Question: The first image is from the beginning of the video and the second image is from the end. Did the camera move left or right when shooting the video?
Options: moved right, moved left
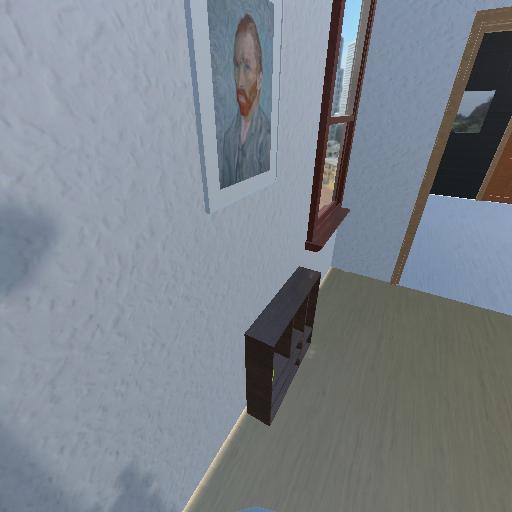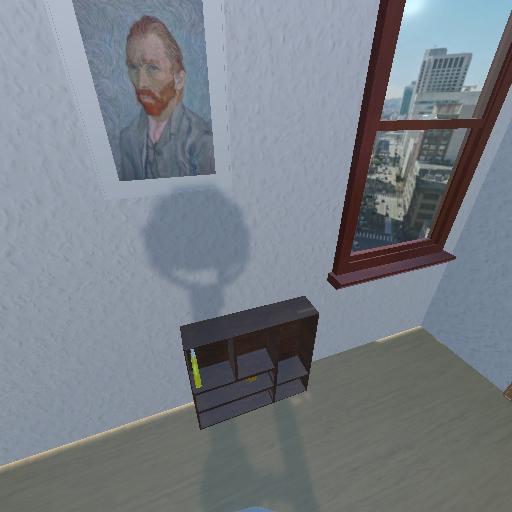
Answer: moved right